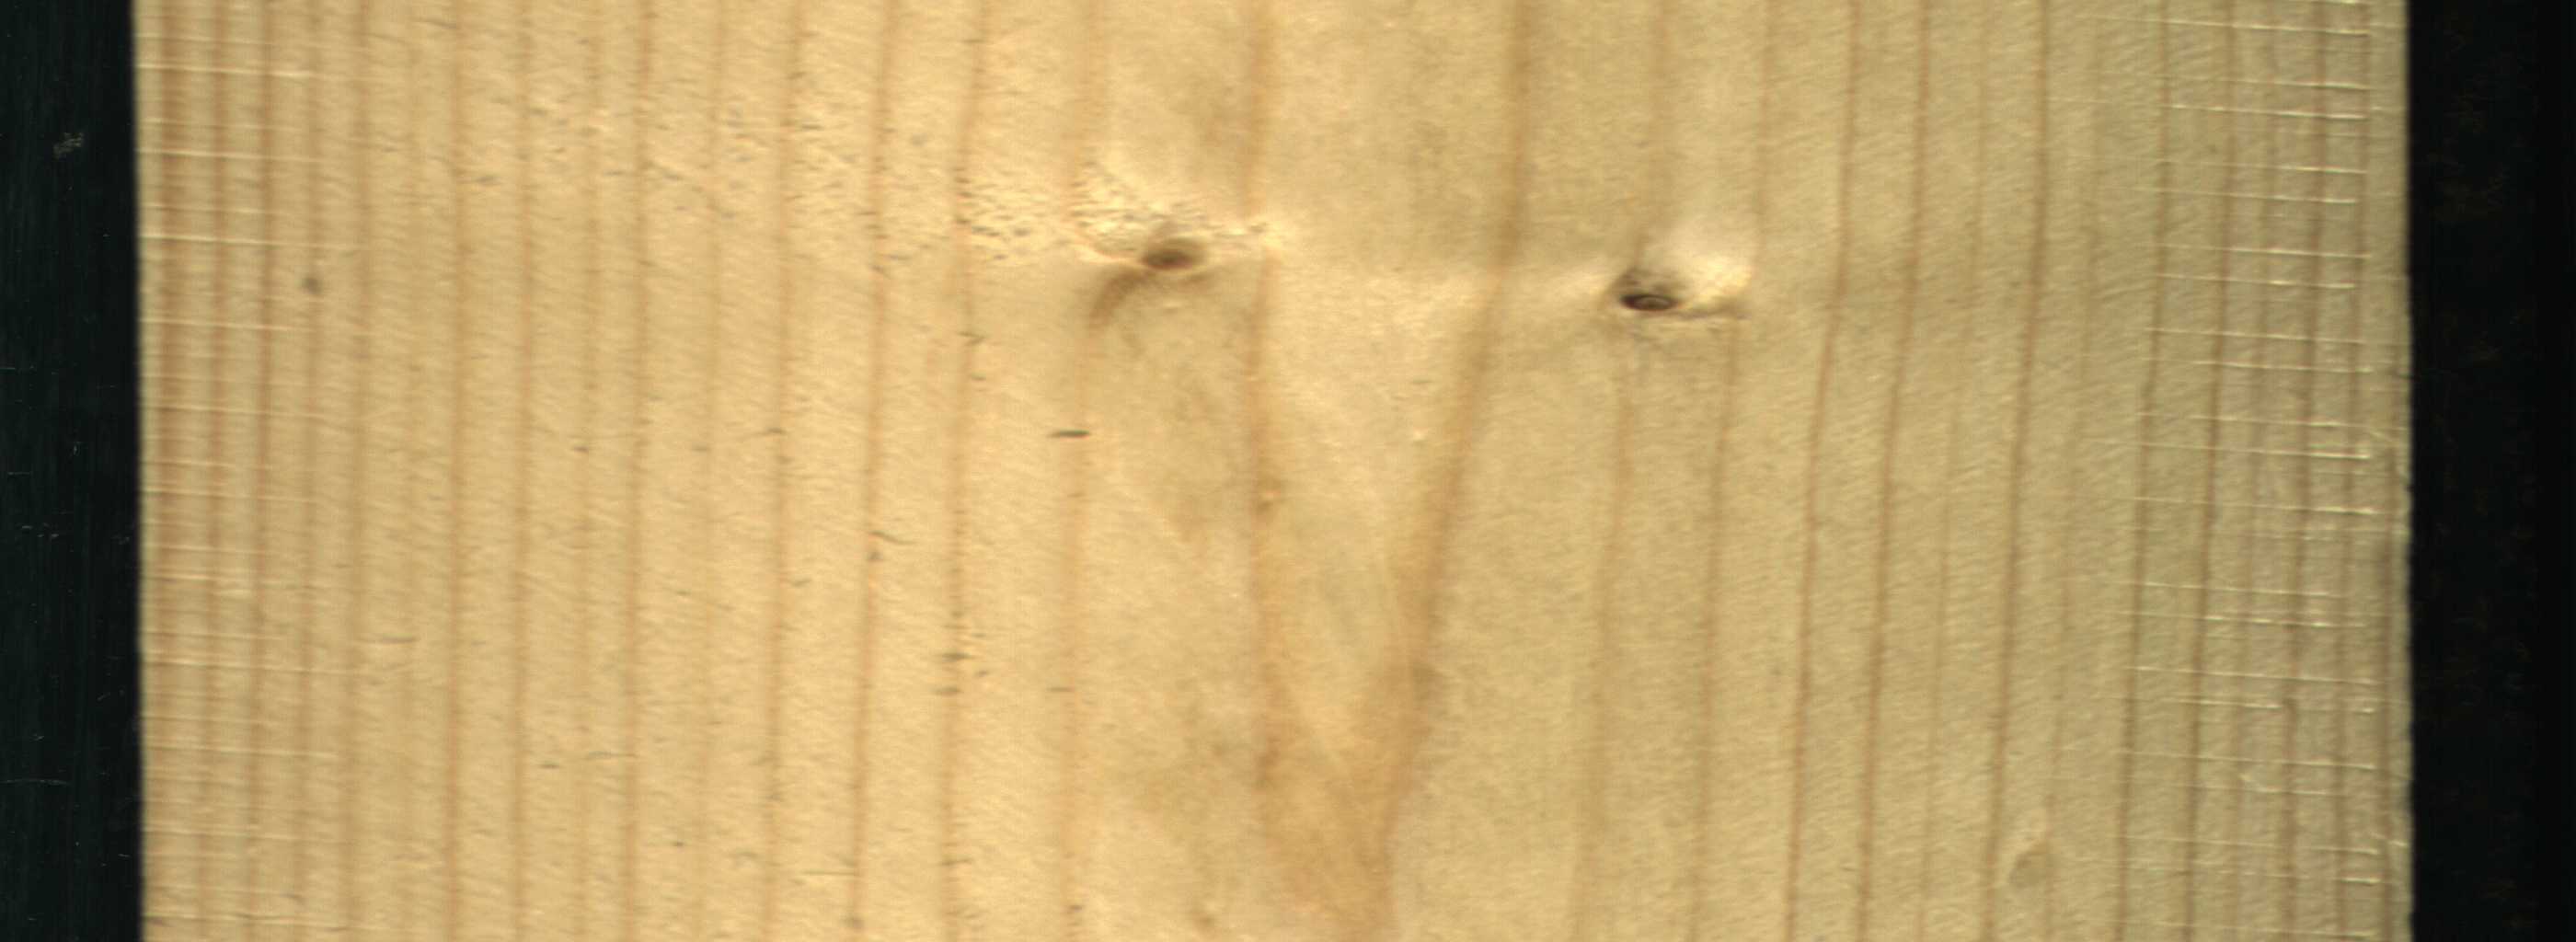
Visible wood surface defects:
Live_Knot
Live_Knot